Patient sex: M
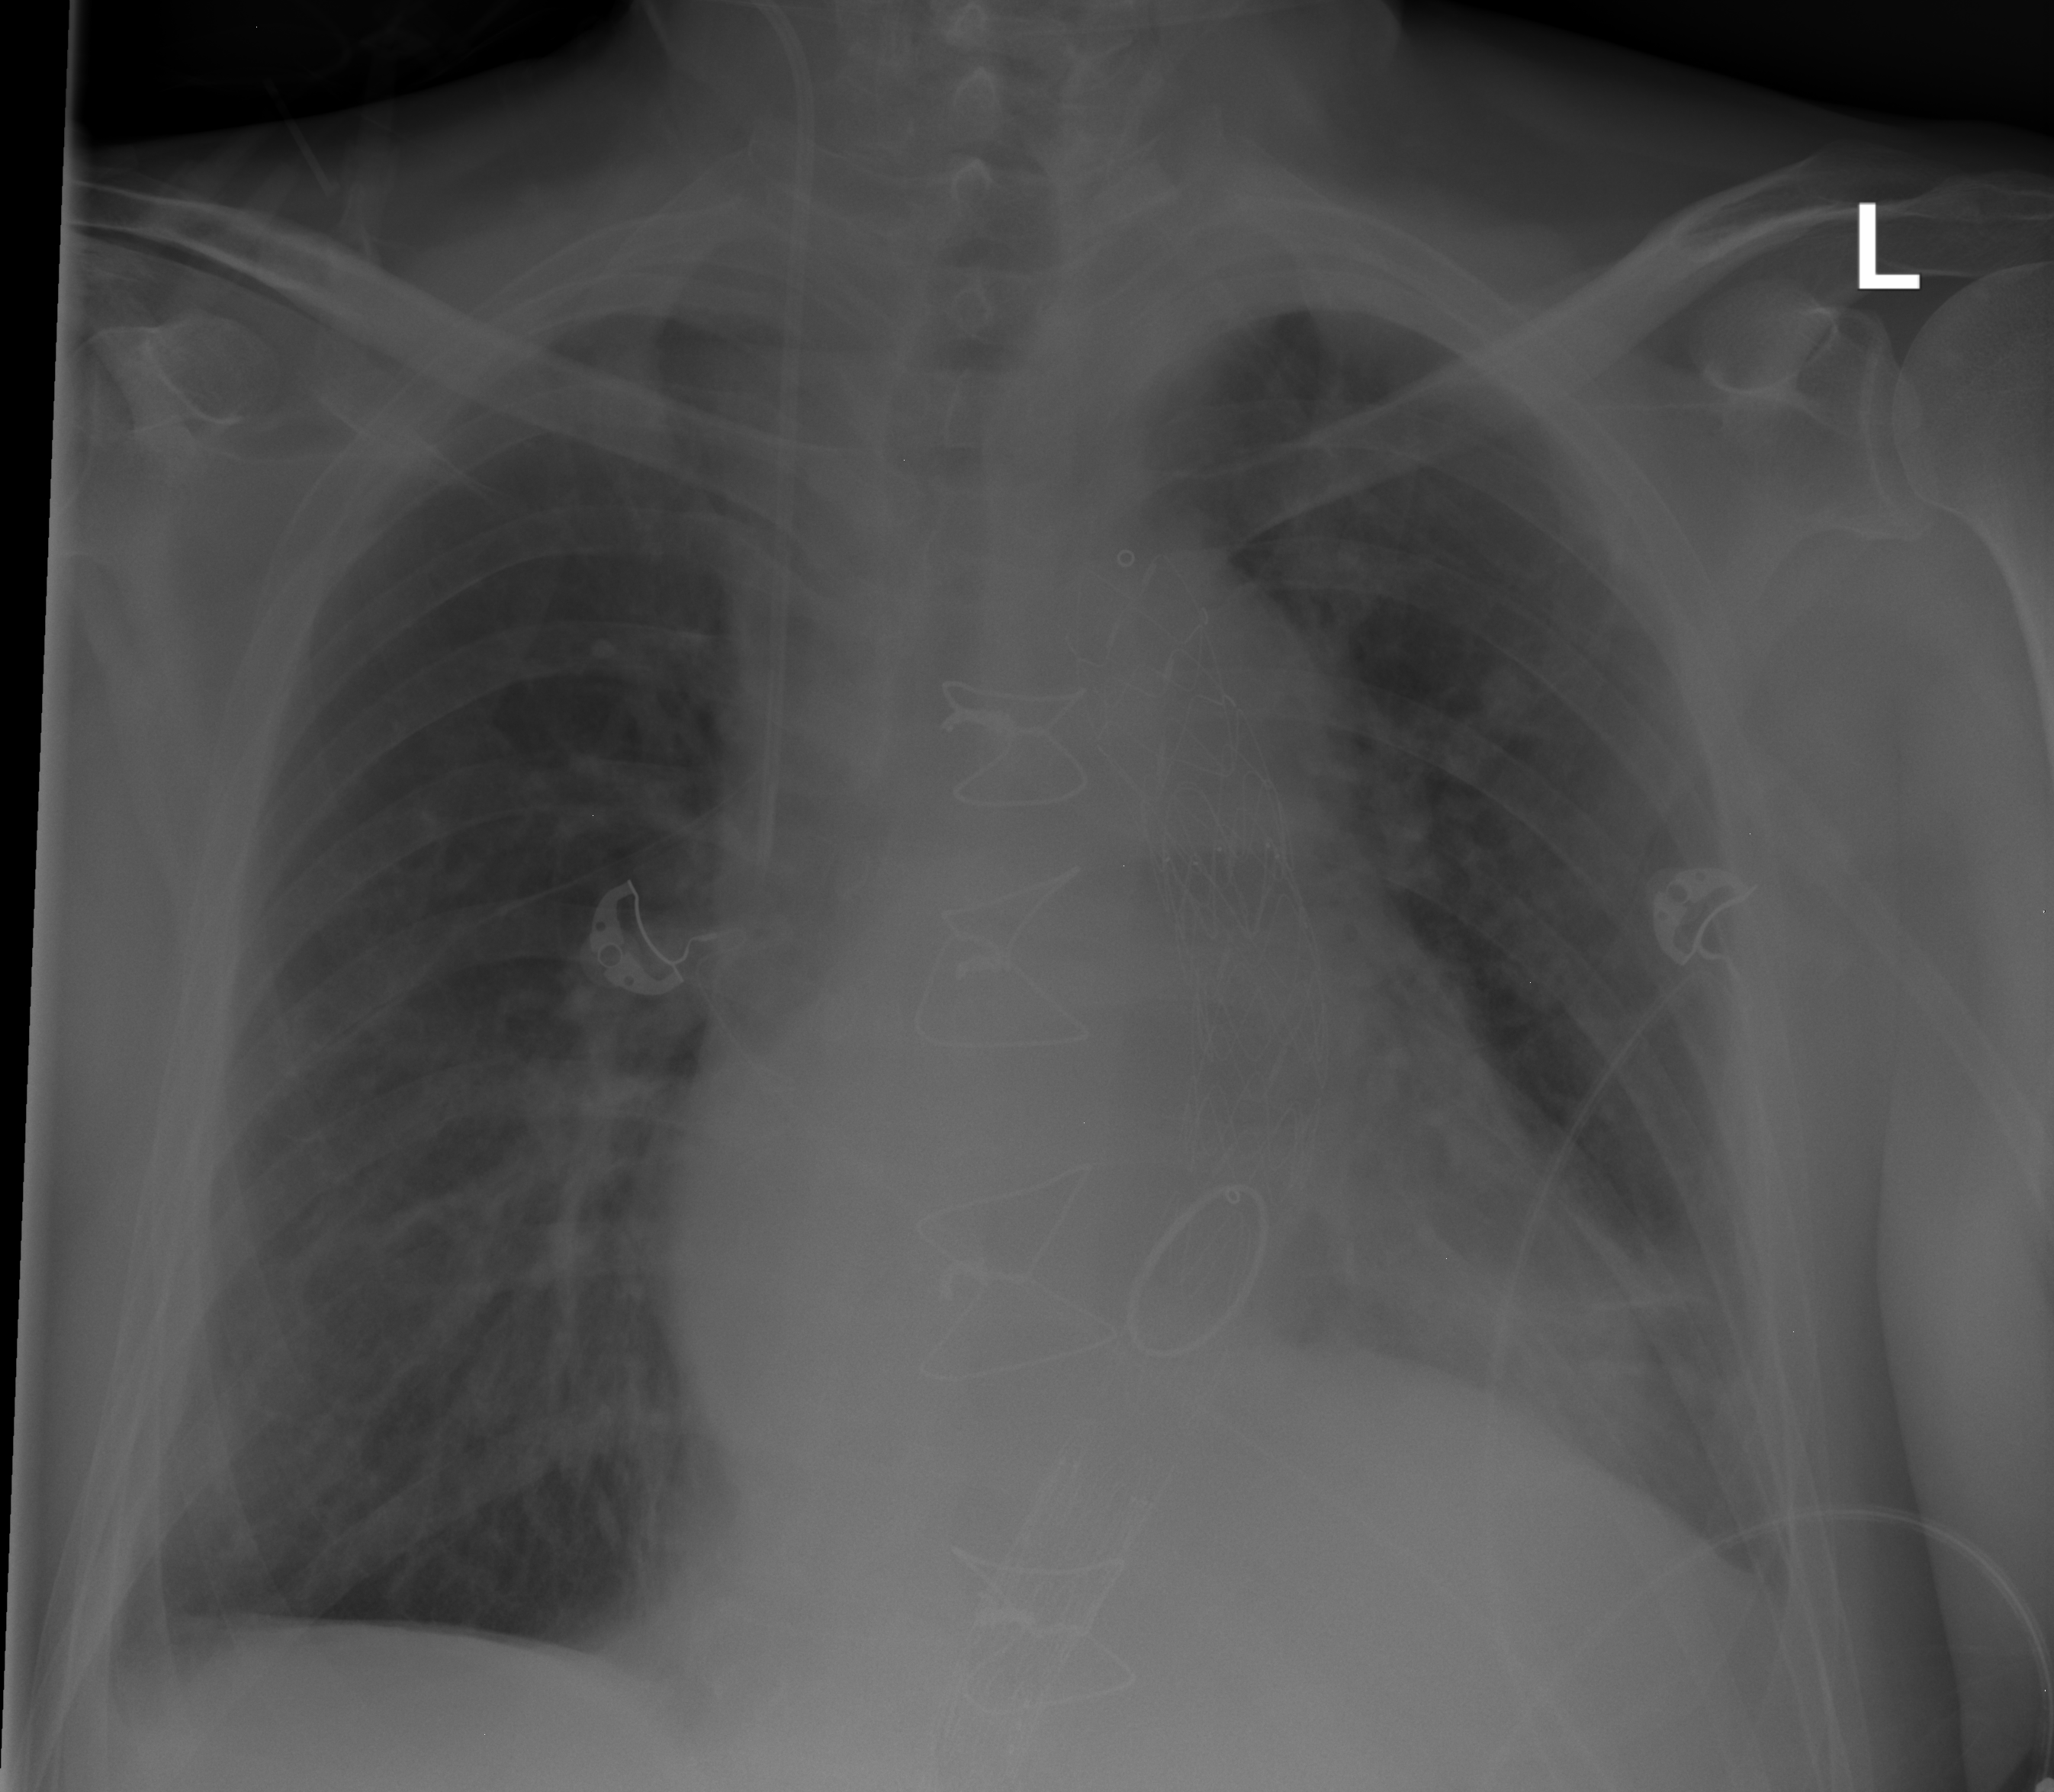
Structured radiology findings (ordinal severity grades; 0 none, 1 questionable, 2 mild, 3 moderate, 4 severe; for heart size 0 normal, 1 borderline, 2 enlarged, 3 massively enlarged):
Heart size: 0
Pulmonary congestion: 0
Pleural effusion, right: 0
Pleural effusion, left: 0
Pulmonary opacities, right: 2
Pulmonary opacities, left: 2
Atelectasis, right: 0
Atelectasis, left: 0